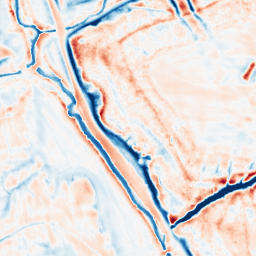
Category: edge_preserving
Decomposition family: bilateral
Decomposition parameters: d: 21
sigma_color: 100
sigma_space: 25
Upsampling method: bilinear
Upsampling parameters: scale: 4
Upsampling scale: 4